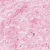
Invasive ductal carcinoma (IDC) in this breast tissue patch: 0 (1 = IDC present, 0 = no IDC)